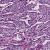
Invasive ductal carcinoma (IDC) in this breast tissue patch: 1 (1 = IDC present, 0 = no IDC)